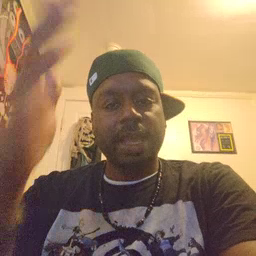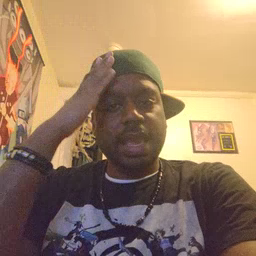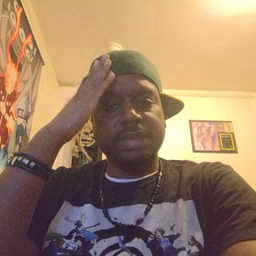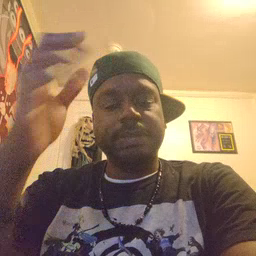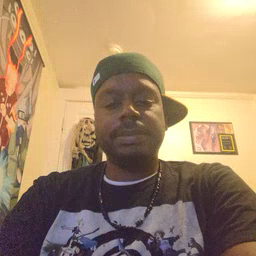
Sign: hat